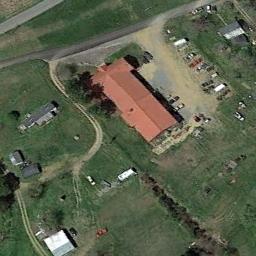
Label: residential